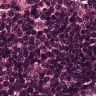
Metastatic tissue present: no